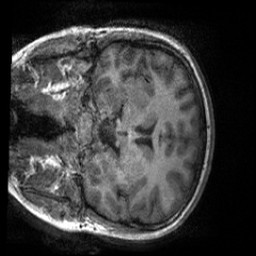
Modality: T1w
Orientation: coronal
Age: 19
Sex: female
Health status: healthy
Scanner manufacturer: siemens
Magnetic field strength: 3 T
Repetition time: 2 s
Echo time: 0.00232 s